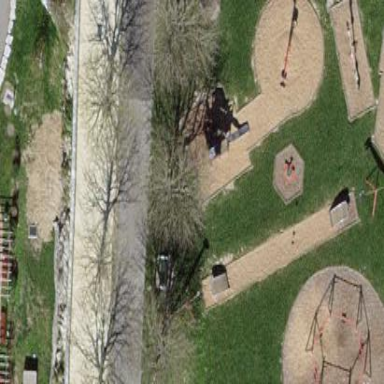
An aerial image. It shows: Playground area for leisure land.